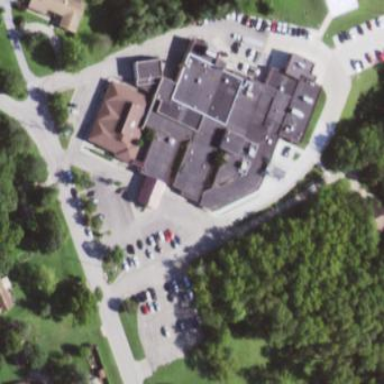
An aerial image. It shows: Healthcare facility identified as hospital.